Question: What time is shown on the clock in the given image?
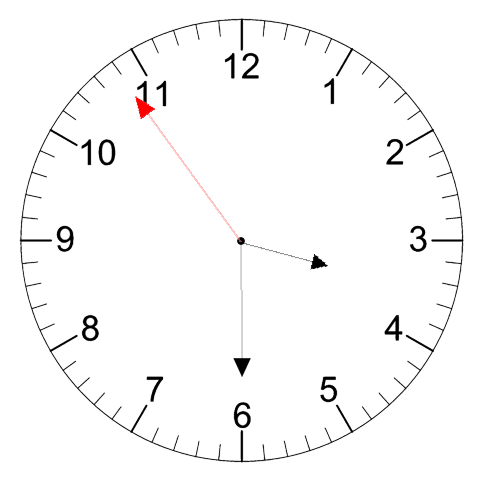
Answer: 03:29:54